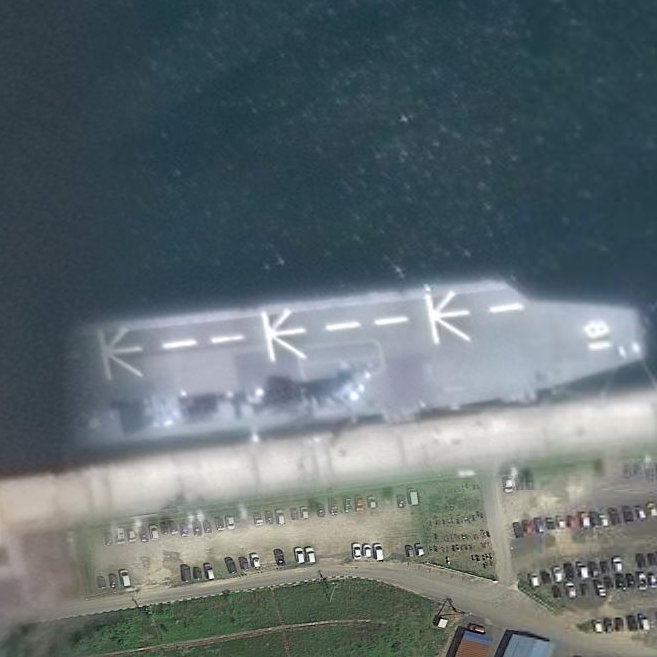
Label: assault